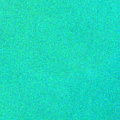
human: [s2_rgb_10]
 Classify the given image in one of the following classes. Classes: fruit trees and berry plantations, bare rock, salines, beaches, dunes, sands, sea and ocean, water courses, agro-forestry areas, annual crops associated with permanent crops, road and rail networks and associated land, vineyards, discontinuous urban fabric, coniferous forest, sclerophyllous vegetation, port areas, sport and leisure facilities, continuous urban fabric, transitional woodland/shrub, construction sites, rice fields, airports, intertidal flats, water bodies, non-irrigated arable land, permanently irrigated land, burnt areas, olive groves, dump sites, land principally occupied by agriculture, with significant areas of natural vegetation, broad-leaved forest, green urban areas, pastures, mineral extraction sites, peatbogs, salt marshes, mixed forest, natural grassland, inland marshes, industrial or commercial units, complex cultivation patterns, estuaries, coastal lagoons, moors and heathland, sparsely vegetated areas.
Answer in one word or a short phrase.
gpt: sea and ocean